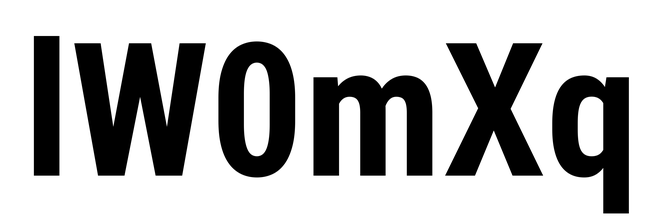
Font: Roboto_Condensed_Bold